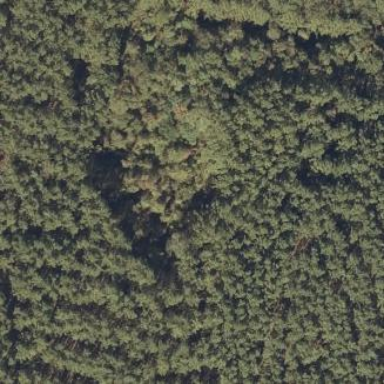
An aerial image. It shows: Serene woodland landscape.